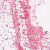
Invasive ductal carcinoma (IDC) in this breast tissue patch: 0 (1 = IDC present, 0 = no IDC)